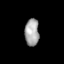
Tissue: lung
Cell type: Myeloid cells
Senescence score: 0.6154
Nuclear area (px): 374
Mean DAPI intensity: 167.834